Question: Can't for the life of me figure out why the gray background on the top slider, to the right of the video, is not showing up in safari. The css looks fine and works in other browsers. Anyone have a clever idea? Thanks
<URL>
This is Safari 5.1.7.
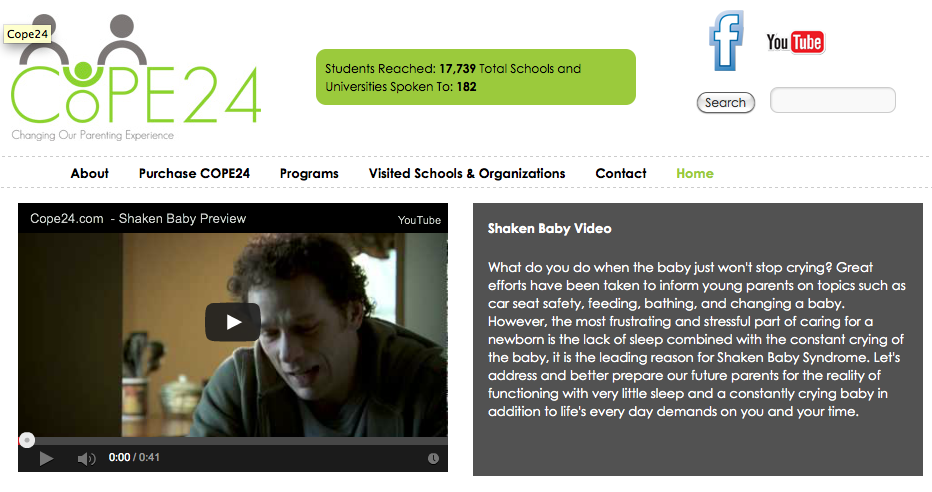
Answer: Reduce the width on '<div id="maintext">' by a few pixels and it shows up just fine on Chrome & Safari .. and FF 19 + IE 9
Also you're using the deprecated 'iFrame' frameborder attribute .. get rid of that
---
420px (what it is currently):
<URL>
418px:
<URL>